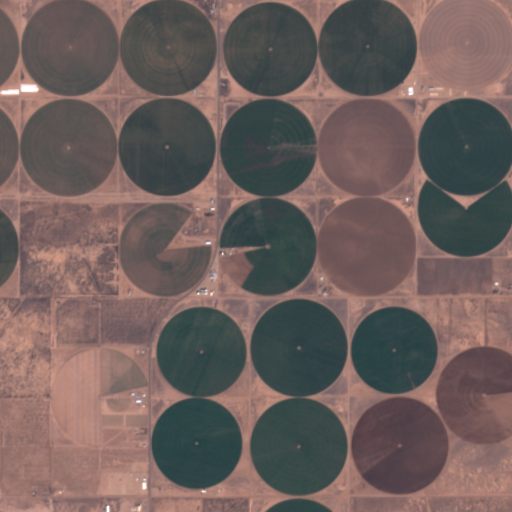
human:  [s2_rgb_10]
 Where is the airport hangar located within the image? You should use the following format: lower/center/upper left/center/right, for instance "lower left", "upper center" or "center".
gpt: The airport hangar is located in the center of the image.
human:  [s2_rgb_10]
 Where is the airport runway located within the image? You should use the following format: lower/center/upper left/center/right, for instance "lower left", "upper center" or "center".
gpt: The airport runway is located in the center left of the image.
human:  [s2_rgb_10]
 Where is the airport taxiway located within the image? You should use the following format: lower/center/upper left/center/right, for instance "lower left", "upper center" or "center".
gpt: The airport taxiway is located in the center of the image.
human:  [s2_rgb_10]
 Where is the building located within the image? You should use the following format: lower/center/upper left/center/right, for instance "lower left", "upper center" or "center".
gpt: The building is located in the center of the image.
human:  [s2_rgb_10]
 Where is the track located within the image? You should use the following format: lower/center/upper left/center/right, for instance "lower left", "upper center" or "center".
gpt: There is no track in the image.